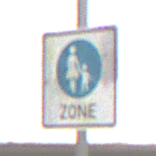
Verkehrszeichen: BeginnFussgaengerzone
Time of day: MorningAfternoon
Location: Outdoor (Nature)
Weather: Overcast
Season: NotSpecified
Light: Natural